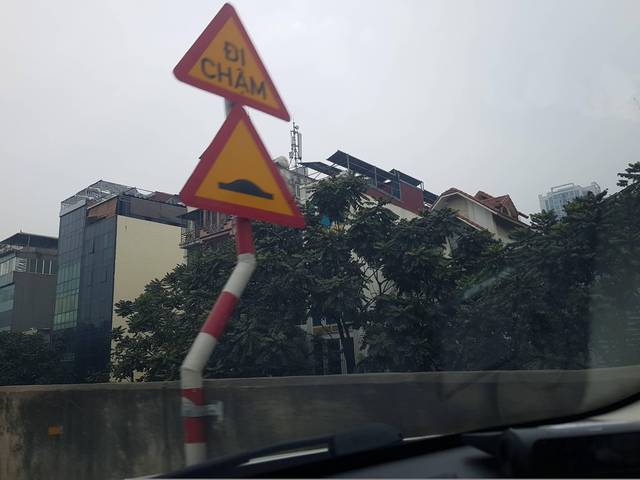
Region: Vietnam
Coordinates: 20.997, 105.799